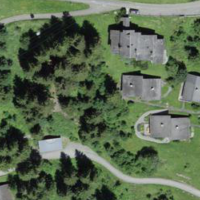
EUNIS habitat code: 55
Species observed at this site:
Nucifraga caryocatactes
Sorbus aucuparia
Erebia aethiops